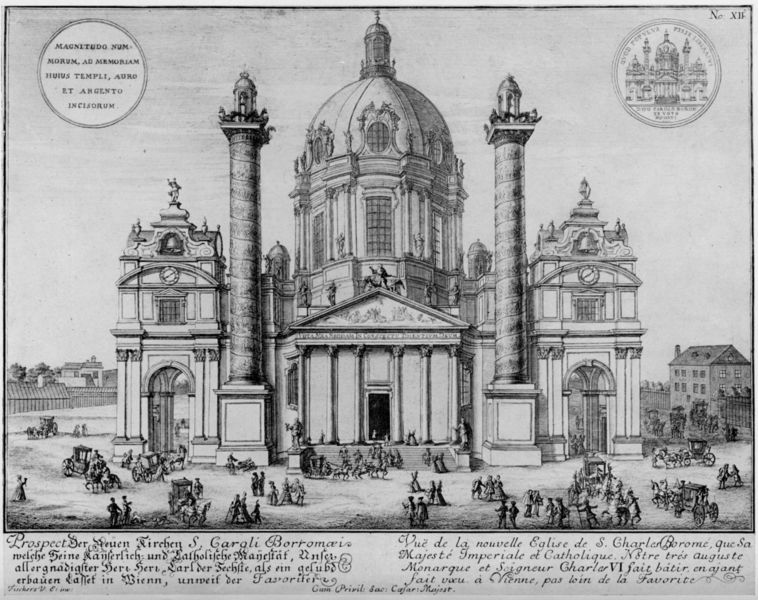
Titel: St. Karl Borromäus
Künstler: Johann Bernhard Fischer von Erlach
Standort: Wien
Institution: Sankt Karl Borromäus
Schlagwörter: himmel, weiß, menschen, fenster, grau, laterne, schwarz, skizze, säule, säulen, tür, zeichnung, haus, leute, architektur, barock, sockel, horizont, häuser, kirche, personen, rund, schrift, ansicht, fassade, perspektive, giebel, grafik, bullauge, kutsche, kutschen, platz, pilaster, figuren, wagen, kuppel, treppe, papst, symmetrie, inschrift, uhr, tor, bögen, eingang, antike, medaillon, türme, palast, dom, symmetrisch, druck, druckgraphik, radierung, stich, kupfer, schwarzweiß, text, schriften, bleistift, stempel, darstellung, kapitelle, rom, dreiecksgiebel, portal, tore, gesims, skulpturen, frontalansicht, statuen, portikus, griechisch, tempel, wien, karl, dresden, london, sakral, texte, handschrift, fesnter, mischung, aufriss, tympanon, architekturzeichnung, paare, petersdom, sankt peter, vorplatz, oculus, prospekt, tempelmotiv, tiefdruck, fassadenaufriss, sänfte, bernini, borromini, karlskirche, publikation, fischer von erlach, hildebrandt, von erlach, borromäus, karl vi., karl borromäus